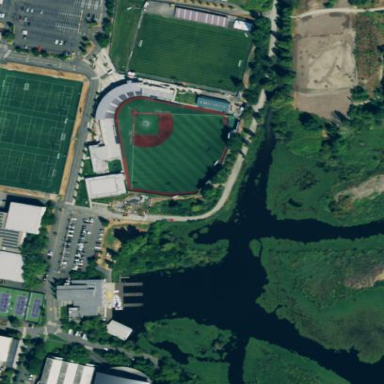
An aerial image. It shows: Stadium used for baseball.